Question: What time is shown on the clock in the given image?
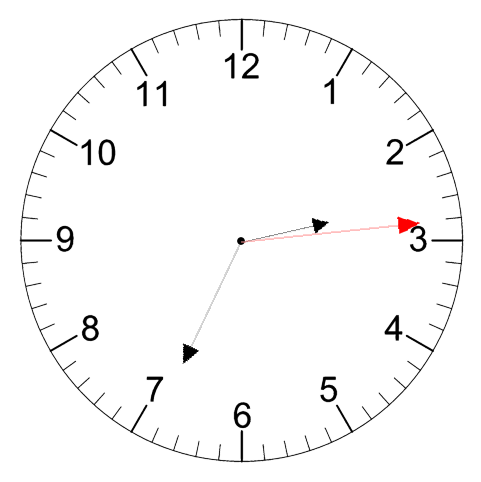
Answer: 02:34:14